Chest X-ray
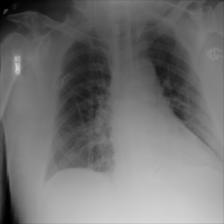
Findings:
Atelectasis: negative
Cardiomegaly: negative
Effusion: negative
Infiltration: negative
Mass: negative
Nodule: negative
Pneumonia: negative
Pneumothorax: negative
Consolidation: negative
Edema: negative
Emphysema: negative
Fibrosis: negative
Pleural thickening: negative
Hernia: negative